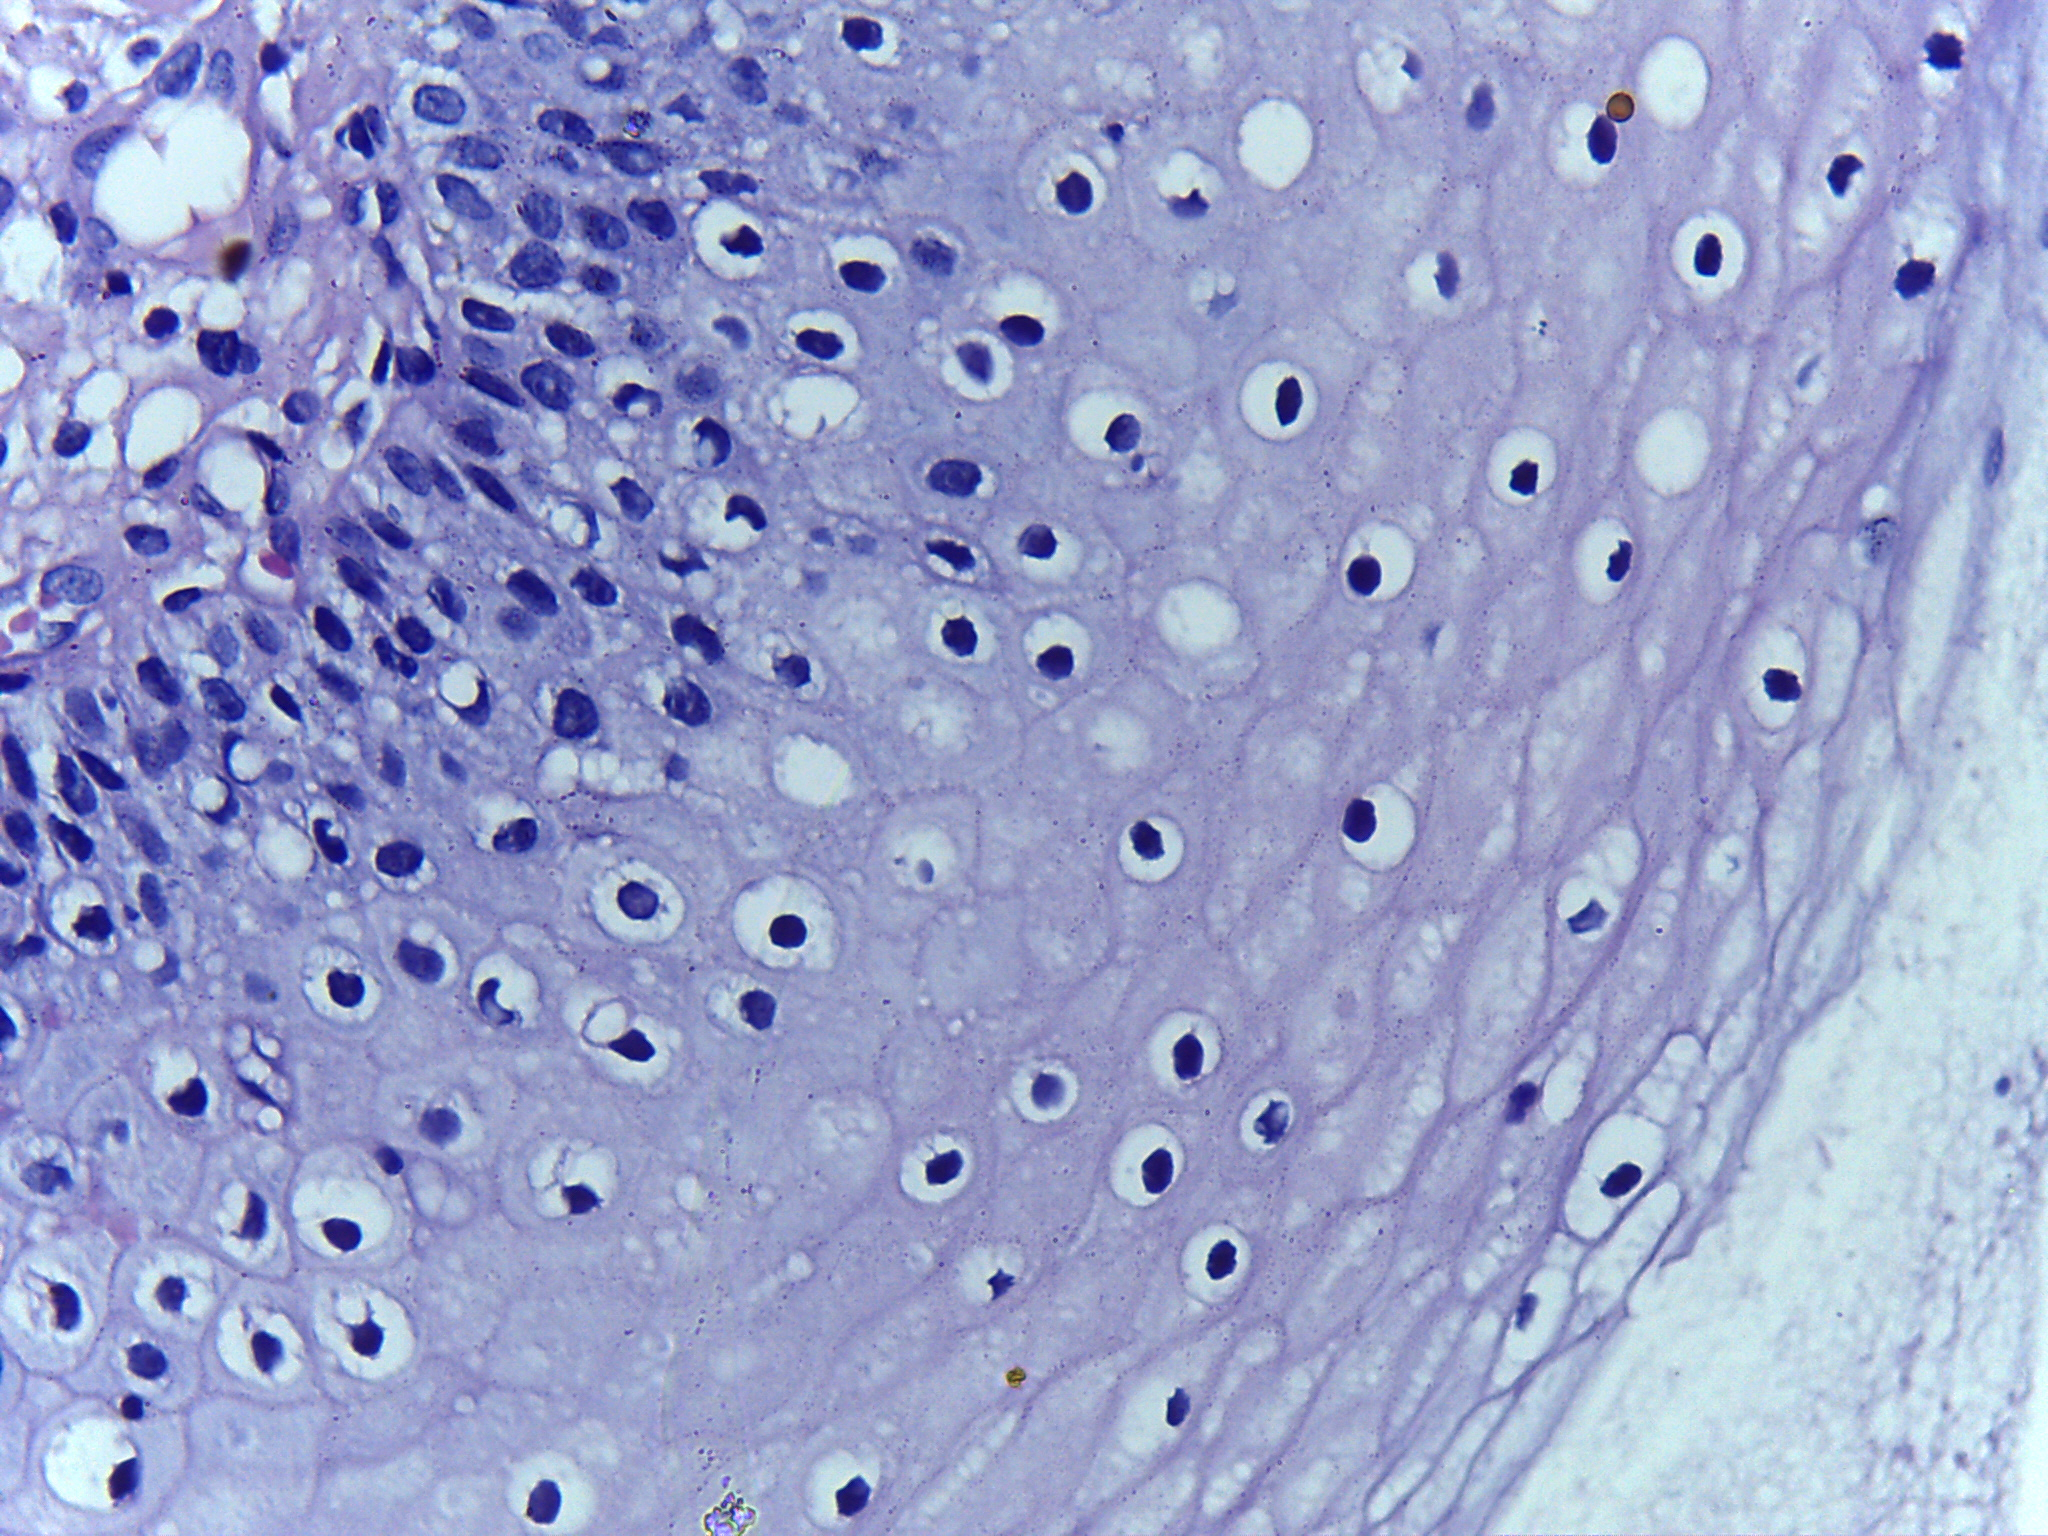
Diagnosis: Normal